Question: '''
wmedian <- function(directory, day) {
files_list <- list.files(directory, full.names = TRUE)
dat <- data.frame()
for (i in 1:5) {
dat <- rbind(dat, read.csv(files_list[i]))
}
dat_subset <- dat[which(dat[, "Day"] == day), ]
median(dat_subset[, "Weight"], na.rm = TRUE)
}
'''
The above code is returning the following error in R when I try to define it ""rror: unexpected input in "wmedian <- function(directory, day) {". I'm actually learning R right now and this code was straight from a tutorial. I tried re-writing the code, and also copy/pasting the code. Both are returning errors and I can't figure out why. What are your thoughts?
The goal of this function is to bind a set of csv files together, that have columns "Weight" and "Day". The function binds those files together and return the median of Weight for a given Day.
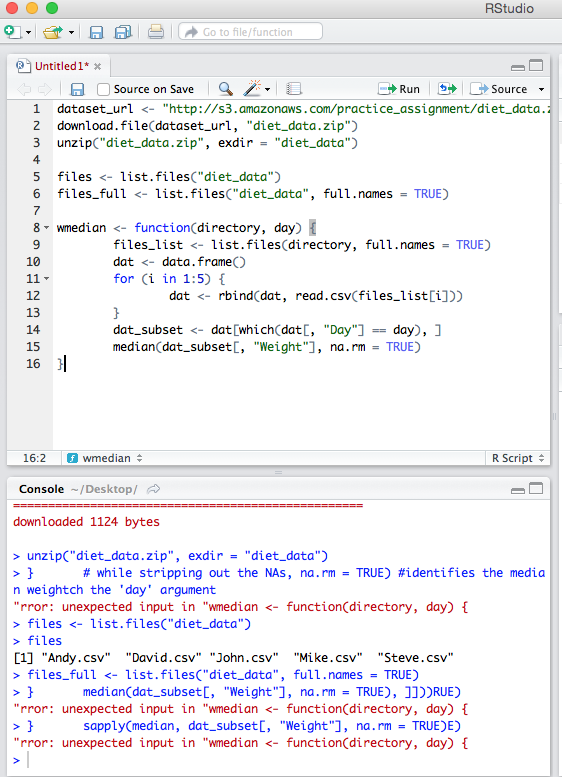
Answer: I got the same result (with the missing 'E').
I managed to solve it by copying piece by piece over to a new editor window and rewriting parts by hand until it all finally ran.
Seems like there was some special character (no idea which one though) that corrupted some very basic lines of code, e.g. 'library(ggplot2)' failed.